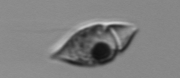
Label: Amphidinium